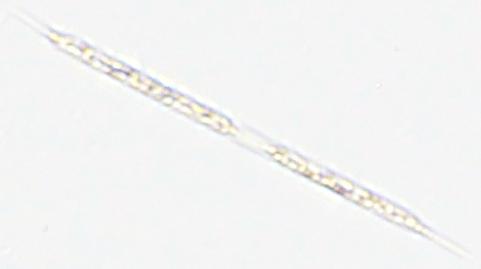
Label: Rhizosolenia